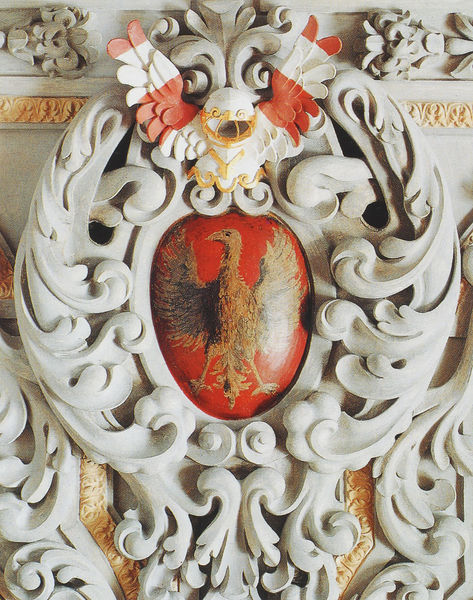
Titel: Festsaal des Klosters St. Benedikt
Künstler: Kaspar Feichtmayr
Standort: Benediktbeuern, Kloster St. Benedikt (EU - D - Bayern - Oberbayern)
Schlagwörter: adler, flügel, vogel, weiß, rot, wand, barock, federn, rahmen, stein, gold, interieur, decke, oval, ranken, bordüre, detail, dekor, verzierung, gestreift, streifen, stuck, medaillon, vergoldet, helm, kranz, rüstung, österreich, wappen, schnörkel, greifvogel, schwingen, gips, verzeirung, innenarchitektur, hühnchen, ei, aar, aahr, österreichisch, dekcke, rot-weiss-rot